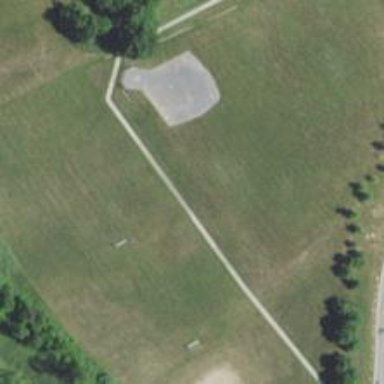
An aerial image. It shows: Gravel baseball pitch for leisure land.